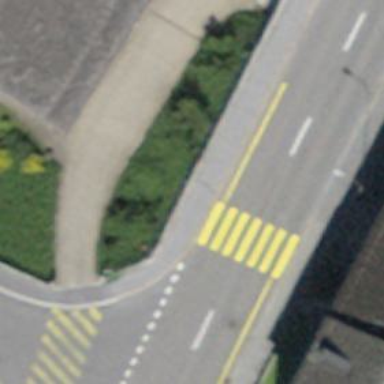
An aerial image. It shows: Zebra crossing on the road.